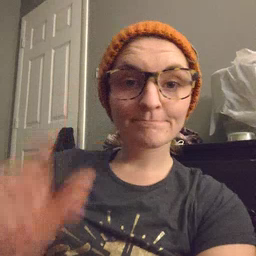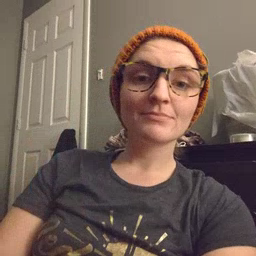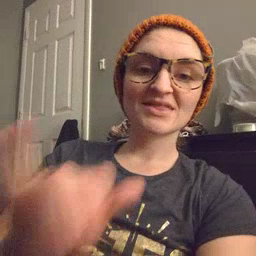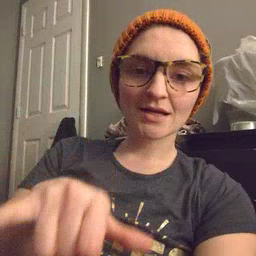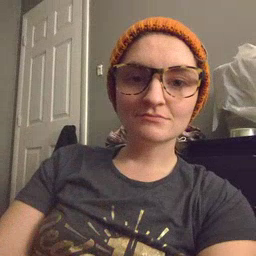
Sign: that